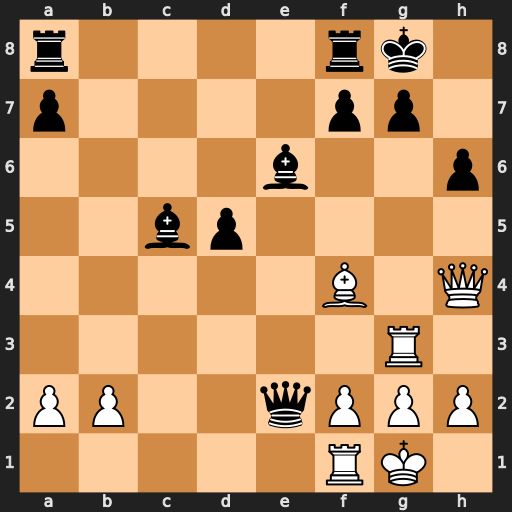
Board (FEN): r4rk1/p4pp1/4b2p/2bp4/5B1Q/6R1/PP2qPPP/5RK1
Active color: w
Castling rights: -
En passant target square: -
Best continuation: Rxg7+ Kxg7 Bxh6+ Kh7 Bxf8+ Kg8 Bxc5